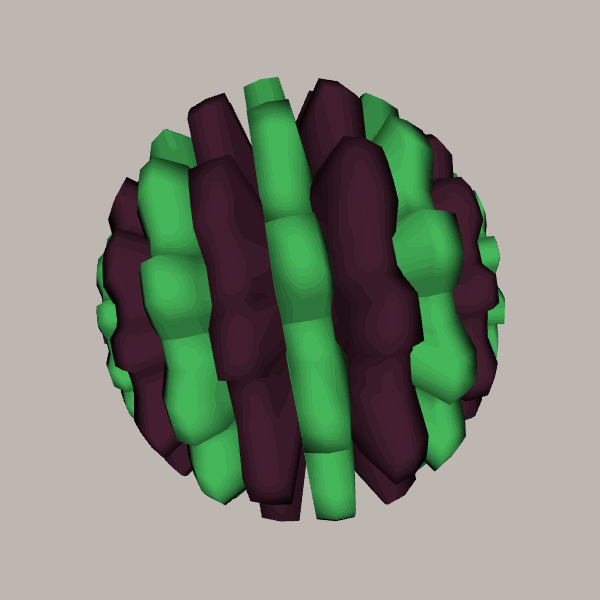
Background: light